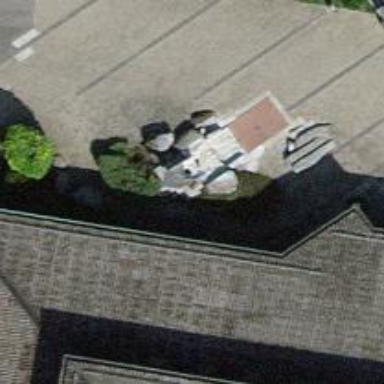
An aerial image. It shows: Fountain.